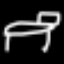
Label: bed